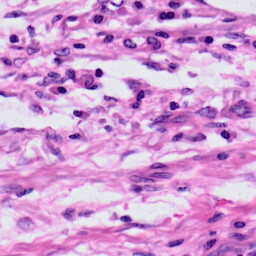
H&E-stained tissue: Skin